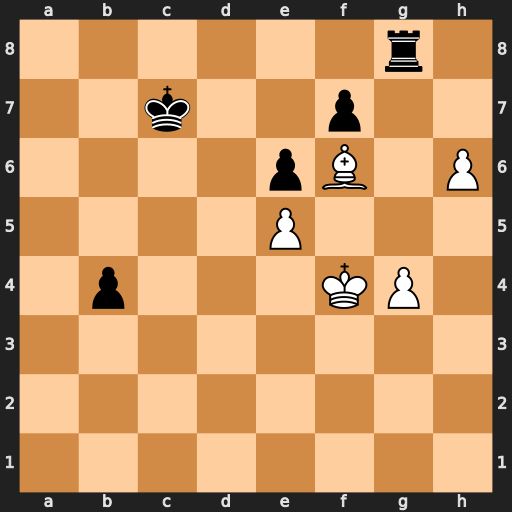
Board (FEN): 6r1/2k2p2/4pB1P/4P3/1p3KP1/8/8/8
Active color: w
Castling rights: -
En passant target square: -
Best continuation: Ke3 Rb8 Kd2 b3 Kc1